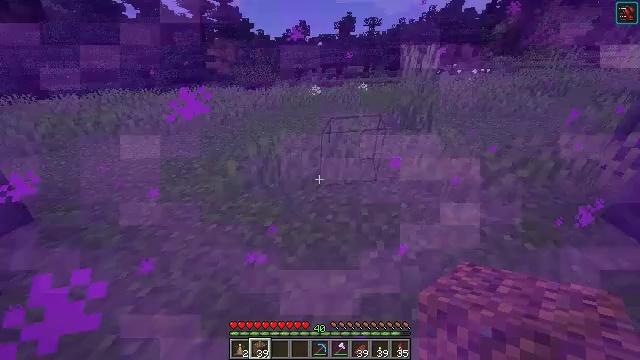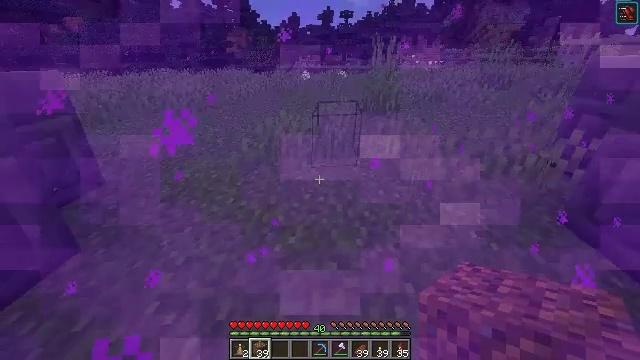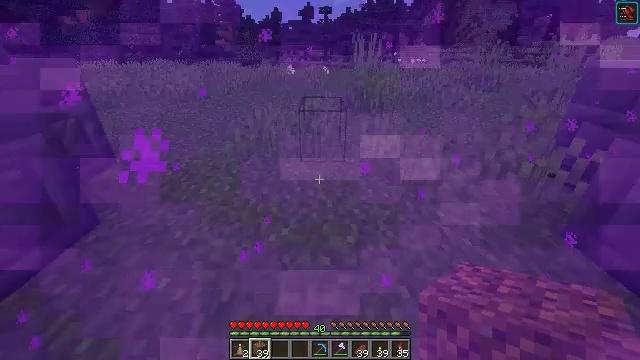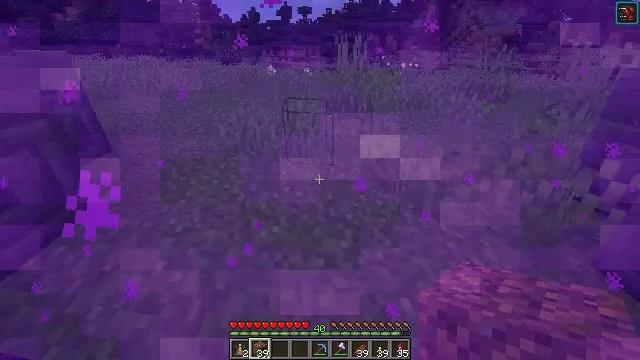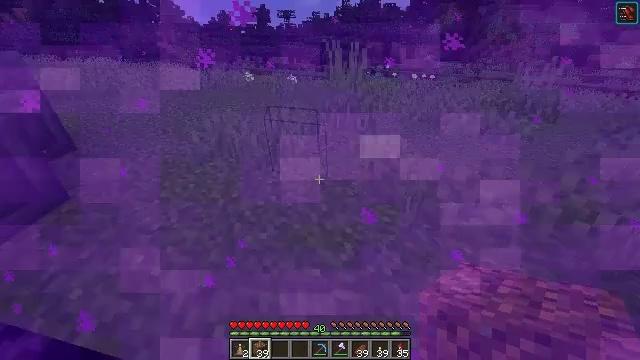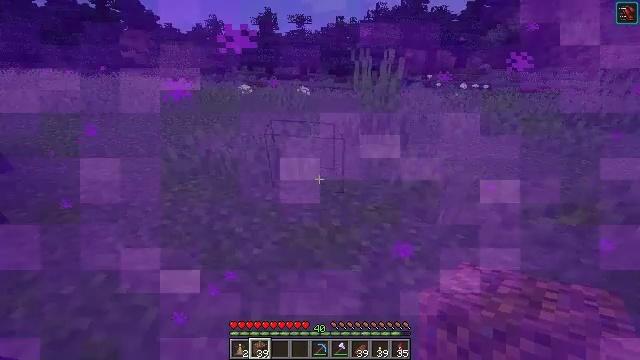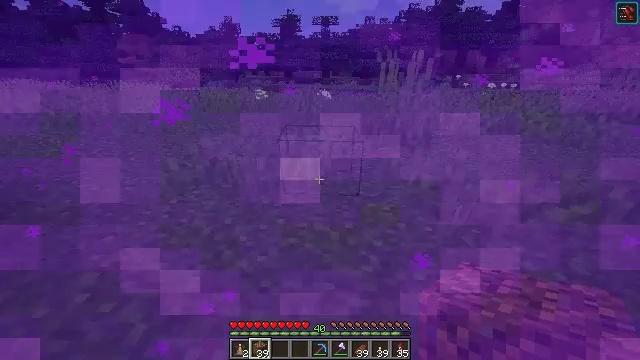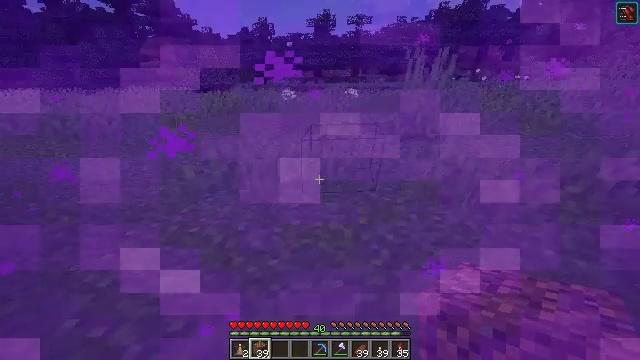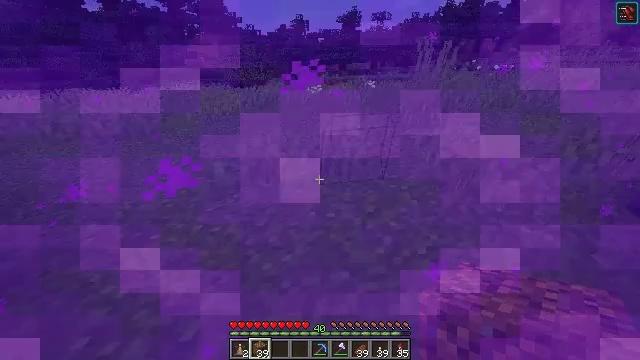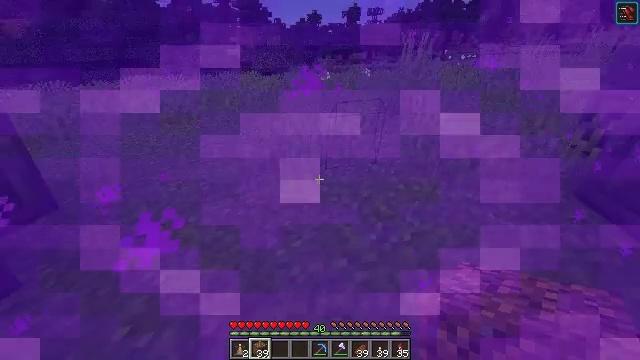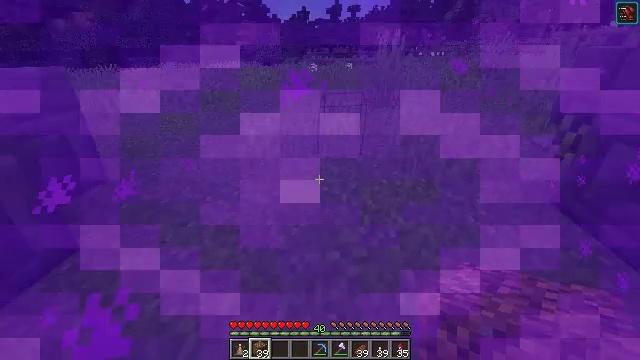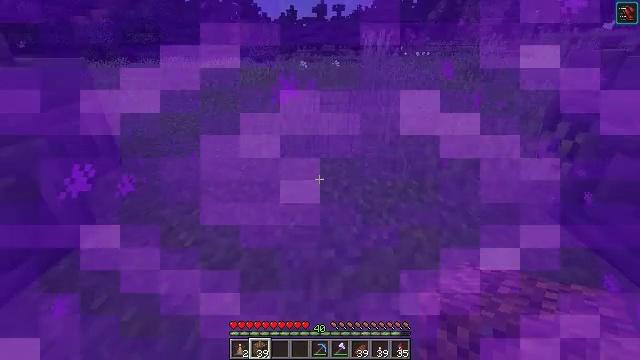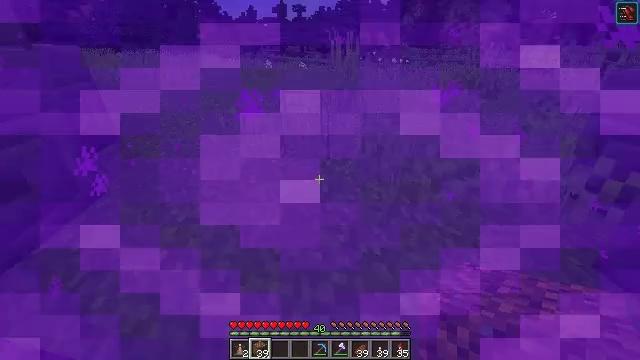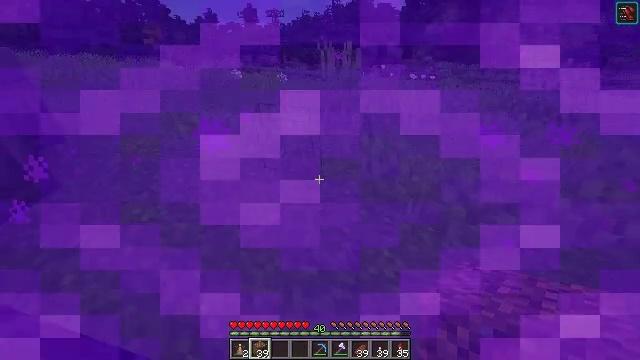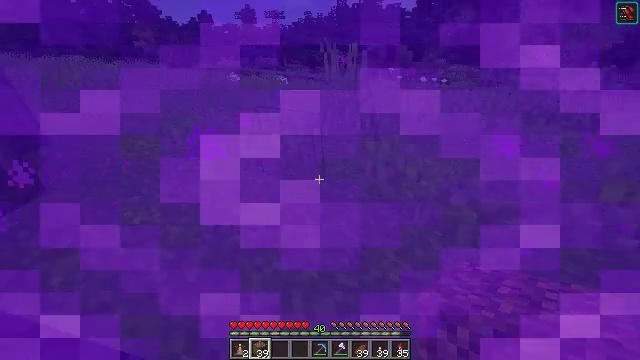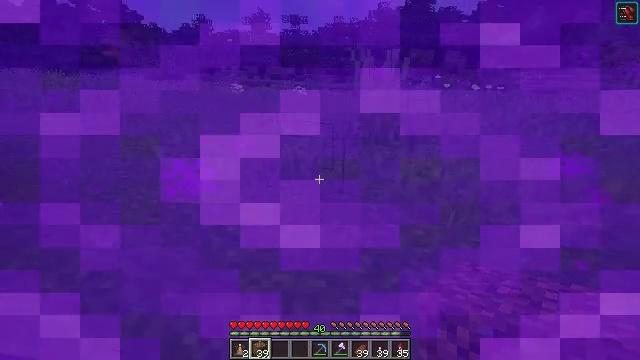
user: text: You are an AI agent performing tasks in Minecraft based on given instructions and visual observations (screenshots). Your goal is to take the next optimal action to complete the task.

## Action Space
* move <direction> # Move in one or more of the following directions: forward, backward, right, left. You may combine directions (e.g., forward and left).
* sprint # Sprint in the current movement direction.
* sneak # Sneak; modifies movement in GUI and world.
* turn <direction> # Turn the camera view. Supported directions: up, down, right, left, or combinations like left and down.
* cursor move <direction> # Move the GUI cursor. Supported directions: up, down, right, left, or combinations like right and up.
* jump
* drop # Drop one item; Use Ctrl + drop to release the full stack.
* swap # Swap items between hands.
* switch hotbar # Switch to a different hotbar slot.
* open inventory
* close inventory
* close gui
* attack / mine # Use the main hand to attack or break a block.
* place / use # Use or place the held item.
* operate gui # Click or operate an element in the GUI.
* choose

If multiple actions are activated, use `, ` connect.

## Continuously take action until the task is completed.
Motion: motion action
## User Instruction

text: Drop a potato.
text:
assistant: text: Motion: no_op
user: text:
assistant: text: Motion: no_op
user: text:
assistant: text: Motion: no_op
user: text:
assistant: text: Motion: no_op
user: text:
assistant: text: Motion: no_op
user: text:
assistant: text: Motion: no_op
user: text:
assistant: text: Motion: no_op
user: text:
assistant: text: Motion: no_op
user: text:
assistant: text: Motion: no_op
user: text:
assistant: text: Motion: no_op
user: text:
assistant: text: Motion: no_op
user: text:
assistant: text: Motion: no_op
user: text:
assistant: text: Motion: no_op
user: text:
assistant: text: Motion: no_op
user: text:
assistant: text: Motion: no_op
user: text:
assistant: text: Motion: no_op
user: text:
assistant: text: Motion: no_op
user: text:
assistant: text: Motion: no_op
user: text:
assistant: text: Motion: no_op
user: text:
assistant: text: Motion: no_op
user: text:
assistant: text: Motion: no_op
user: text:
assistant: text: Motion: no_op
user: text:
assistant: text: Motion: no_op
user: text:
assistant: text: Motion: no_op
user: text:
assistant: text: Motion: no_op
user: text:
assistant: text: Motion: no_op
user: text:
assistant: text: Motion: no_op
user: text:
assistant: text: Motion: no_op
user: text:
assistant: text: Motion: no_op
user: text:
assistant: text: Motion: no_op